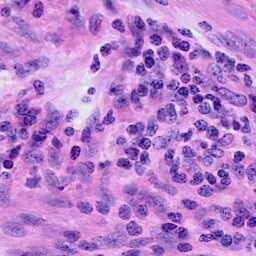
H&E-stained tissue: Cervix